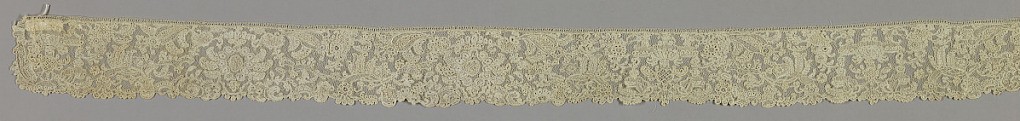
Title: Band
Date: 18th century
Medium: linen Technique: needle lace with ground of loop and twist with twist return
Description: Band of Point d'Alençon worked with allover design of elaborated leaf and flower forms and dominating centralized pomegranate motifs. Irregular edge formed by leaf and flower forms.